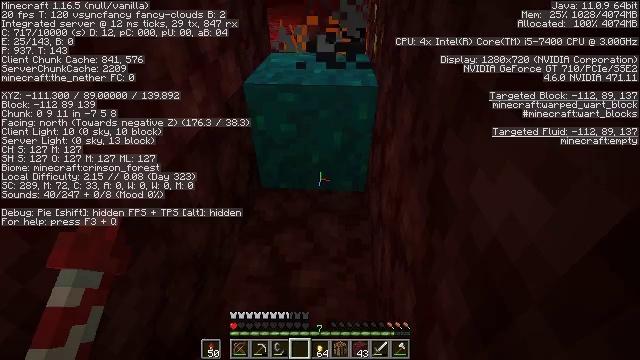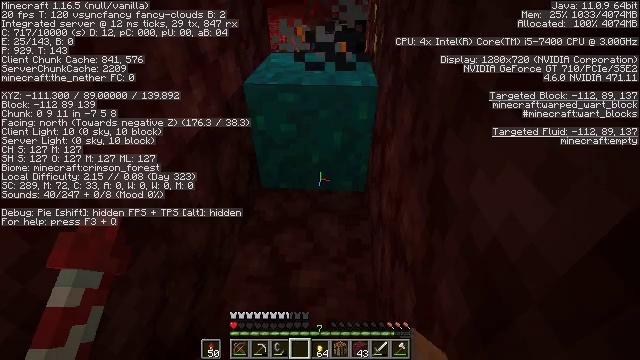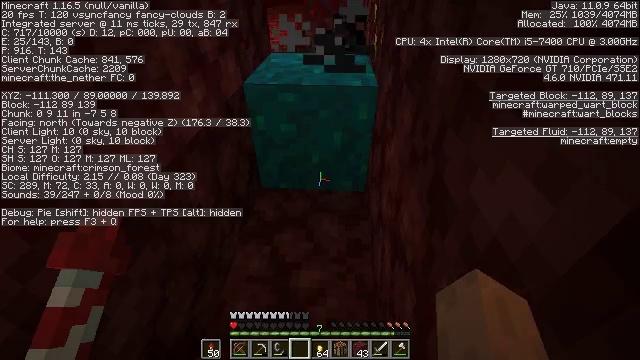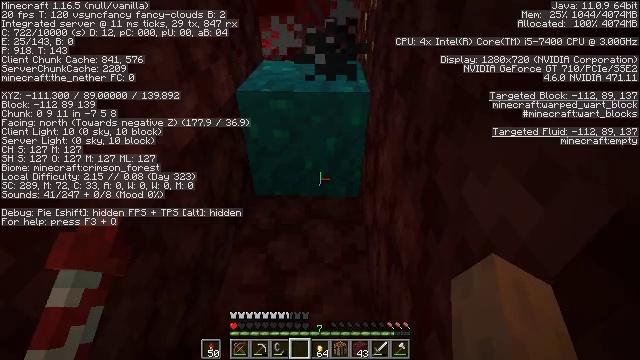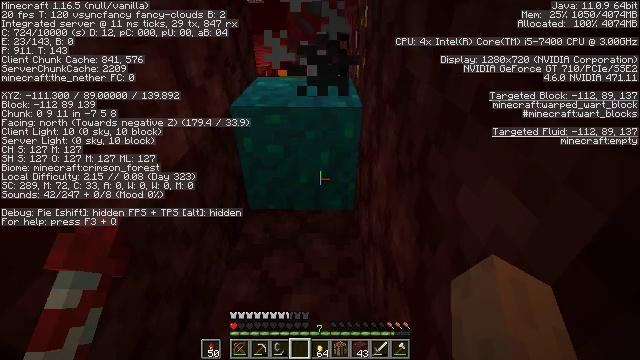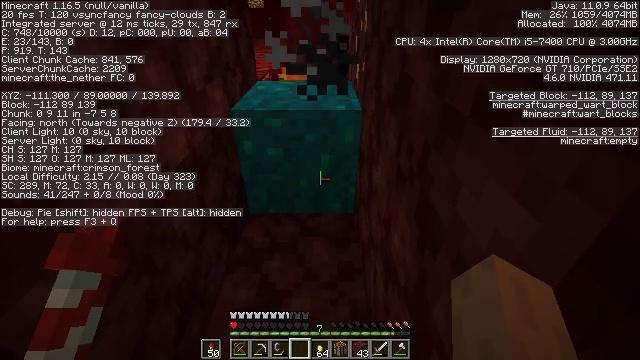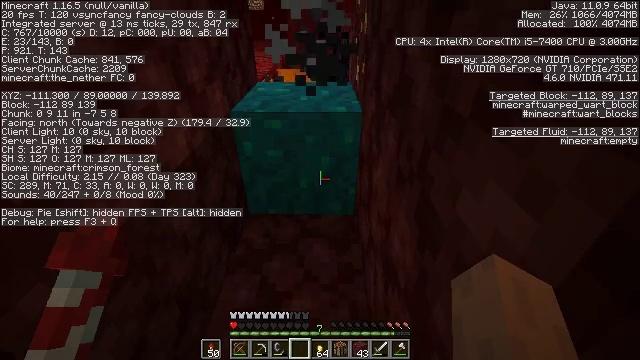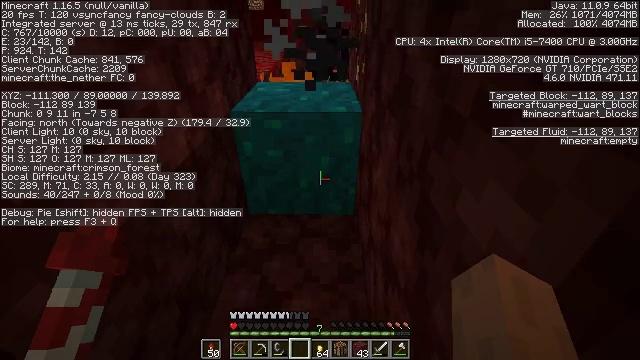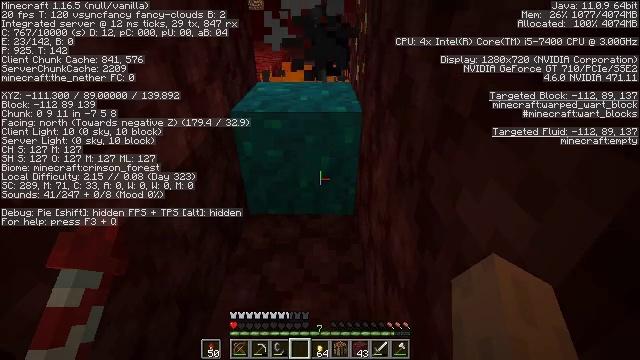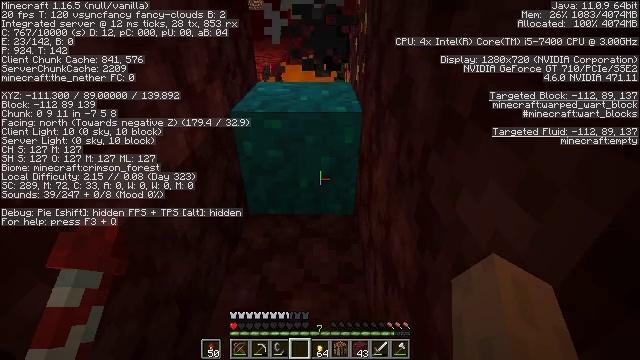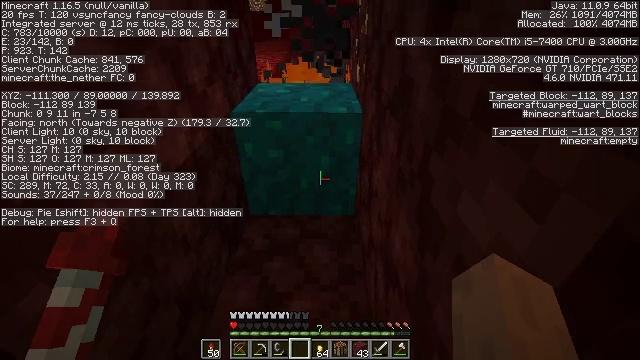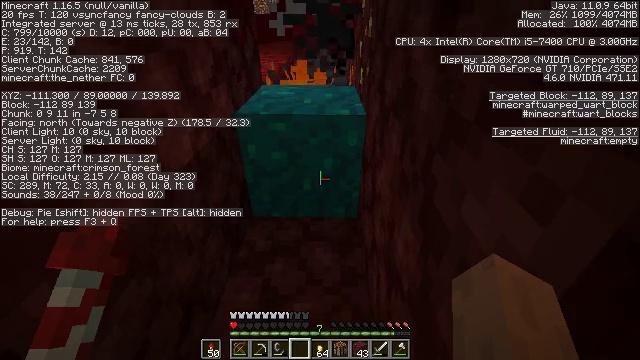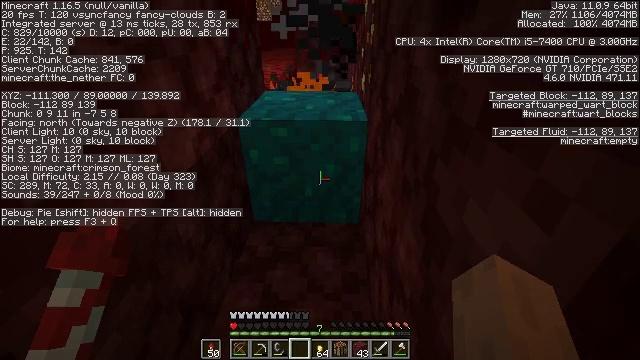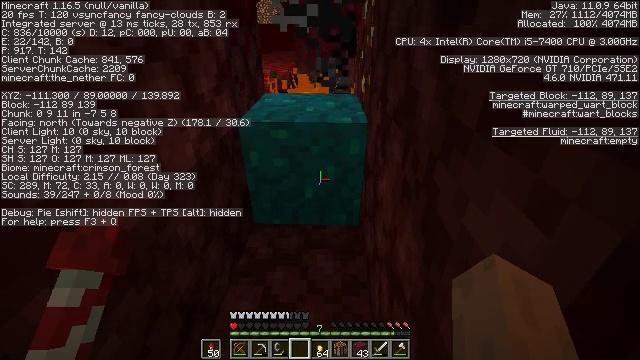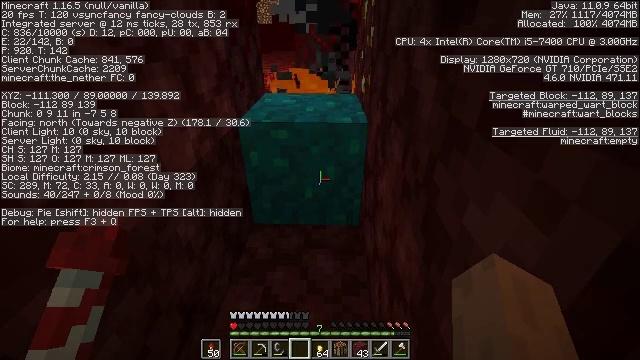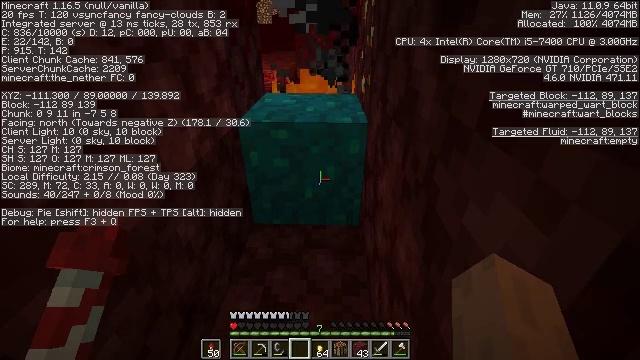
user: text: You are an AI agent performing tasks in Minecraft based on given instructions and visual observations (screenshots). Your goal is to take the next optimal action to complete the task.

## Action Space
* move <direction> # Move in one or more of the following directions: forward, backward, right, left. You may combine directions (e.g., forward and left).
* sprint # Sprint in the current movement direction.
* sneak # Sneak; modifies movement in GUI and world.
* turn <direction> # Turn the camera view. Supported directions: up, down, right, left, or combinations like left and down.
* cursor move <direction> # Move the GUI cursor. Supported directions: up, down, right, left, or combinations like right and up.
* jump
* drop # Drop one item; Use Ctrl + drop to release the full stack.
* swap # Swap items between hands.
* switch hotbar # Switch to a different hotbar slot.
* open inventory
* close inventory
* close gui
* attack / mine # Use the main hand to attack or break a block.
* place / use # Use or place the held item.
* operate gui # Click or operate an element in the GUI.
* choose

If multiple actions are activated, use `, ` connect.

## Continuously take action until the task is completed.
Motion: motion action
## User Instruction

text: Attack the warped wart block to obtain it.
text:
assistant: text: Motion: no_op
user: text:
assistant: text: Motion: no_op
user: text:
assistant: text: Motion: turn right and up
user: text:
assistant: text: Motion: turn right and up
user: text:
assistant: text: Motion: no_op
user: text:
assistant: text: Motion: no_op
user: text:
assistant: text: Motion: no_op
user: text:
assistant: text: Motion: no_op
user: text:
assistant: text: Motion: no_op
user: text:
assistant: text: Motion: no_op
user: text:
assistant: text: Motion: no_op
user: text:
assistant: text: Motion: turn up
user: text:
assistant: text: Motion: no_op
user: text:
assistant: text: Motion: no_op
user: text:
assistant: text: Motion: no_op
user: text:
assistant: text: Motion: no_op
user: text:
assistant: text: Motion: no_op
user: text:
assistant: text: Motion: no_op
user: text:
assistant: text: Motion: no_op
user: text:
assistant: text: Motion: no_op
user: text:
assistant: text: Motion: no_op
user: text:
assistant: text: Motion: no_op
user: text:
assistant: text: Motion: no_op
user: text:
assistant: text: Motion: no_op
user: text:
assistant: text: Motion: no_op
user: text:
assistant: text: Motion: no_op
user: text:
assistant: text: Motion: no_op
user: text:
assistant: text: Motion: no_op
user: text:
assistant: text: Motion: no_op
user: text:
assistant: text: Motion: no_op